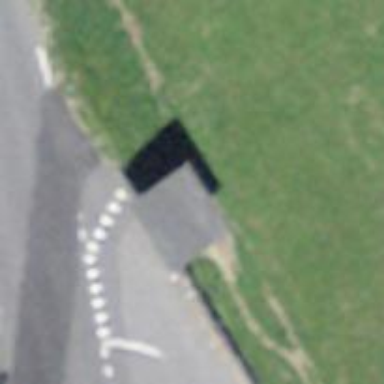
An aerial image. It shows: Bus stop with platform for public transport.